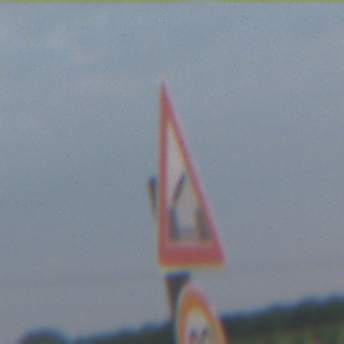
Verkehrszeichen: BeweglicheBruecke
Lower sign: Geschwindigkeit90
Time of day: SunriseSunset
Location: Outdoor (Nature)
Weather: PartlyCloudy
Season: NotSpecified
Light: Natural